Question: I faced an error in google big query that I haven't been successful to find a solution for that.
I have two tables, 'Airnow_dataset.adjustedTime_met_la_wind_letter' and 'Airnow_dataset.station_neighbour', the value of 'wind_direction' column in the former table defines the column name of the latter one.
I used "case" clause to refer to the appropriate columns of another table, but an error comes up whenever I run query
> cannot access field pm_station on a value with type string at [3:83]
I would like to mention that the number of rows returned in 'station_neighbour' is one, so it shouldn't be a problem. Also, when I hardcoded 's.pm_station value', it works fine. I guess the problem is due to aliasing in the outer query, but I don't know how I can fix it. For your information, I have attached the screenshot of my tables as well as my code.
Any help is greatly appreciated.
This is my query:
'''
SELECT s.pm_station, s.RH, (CASE
WHEN s.wind_direction="W" then (SELECT ss.W FROM
'Airnow_dataset.station_neighbour' ss
WHERE ss.pm_station=s.pm_station )
ELSE "na"
END) as neighbour_wind_direction
FROM 'Airnow_dataset.adjustedTime_met_la_wind_letter' s
'''
This is image of schemas:

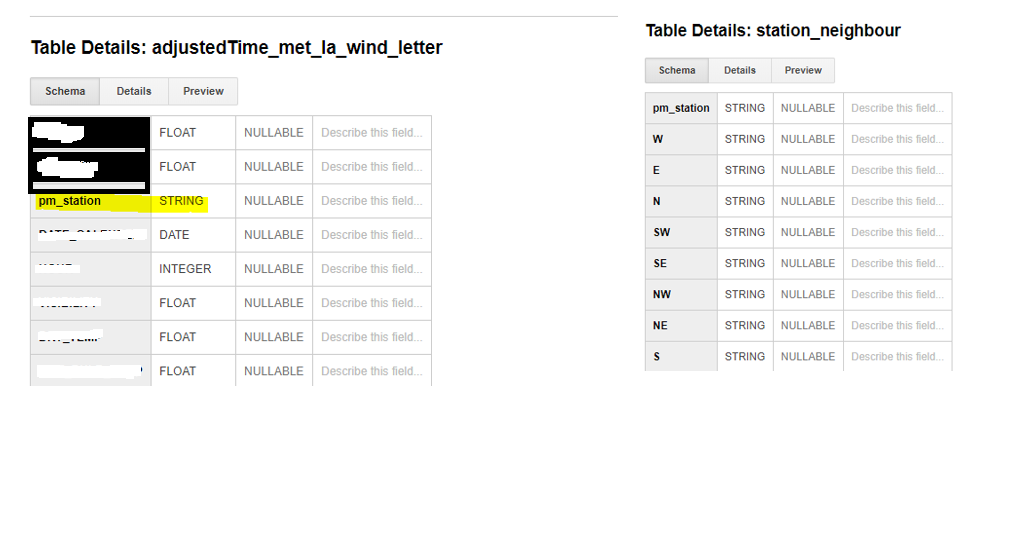
Answer: The problem is that your 'station_neighbour' table has a column named 'S', so the outer alias for 'adjustedTime_met_la_wind_letter' is shadowed within the 'CASE WHEN' expression. To work around the error, use a different alias, e.g.:
'''
SELECT
wind_letter.pm_station,
wind_letter.RH,
(CASE WHEN wind_letter.wind_direction="W" THEN (
SELECT ss.W FROM
'Airnow_dataset.station_neighbour' ss
WHERE ss.pm_station=wind_letter.pm_station )
ELSE "na" END) as neighbour_wind_direction
FROM 'Airnow_dataset.adjustedTime_met_la_wind_letter' wind_letter
'''